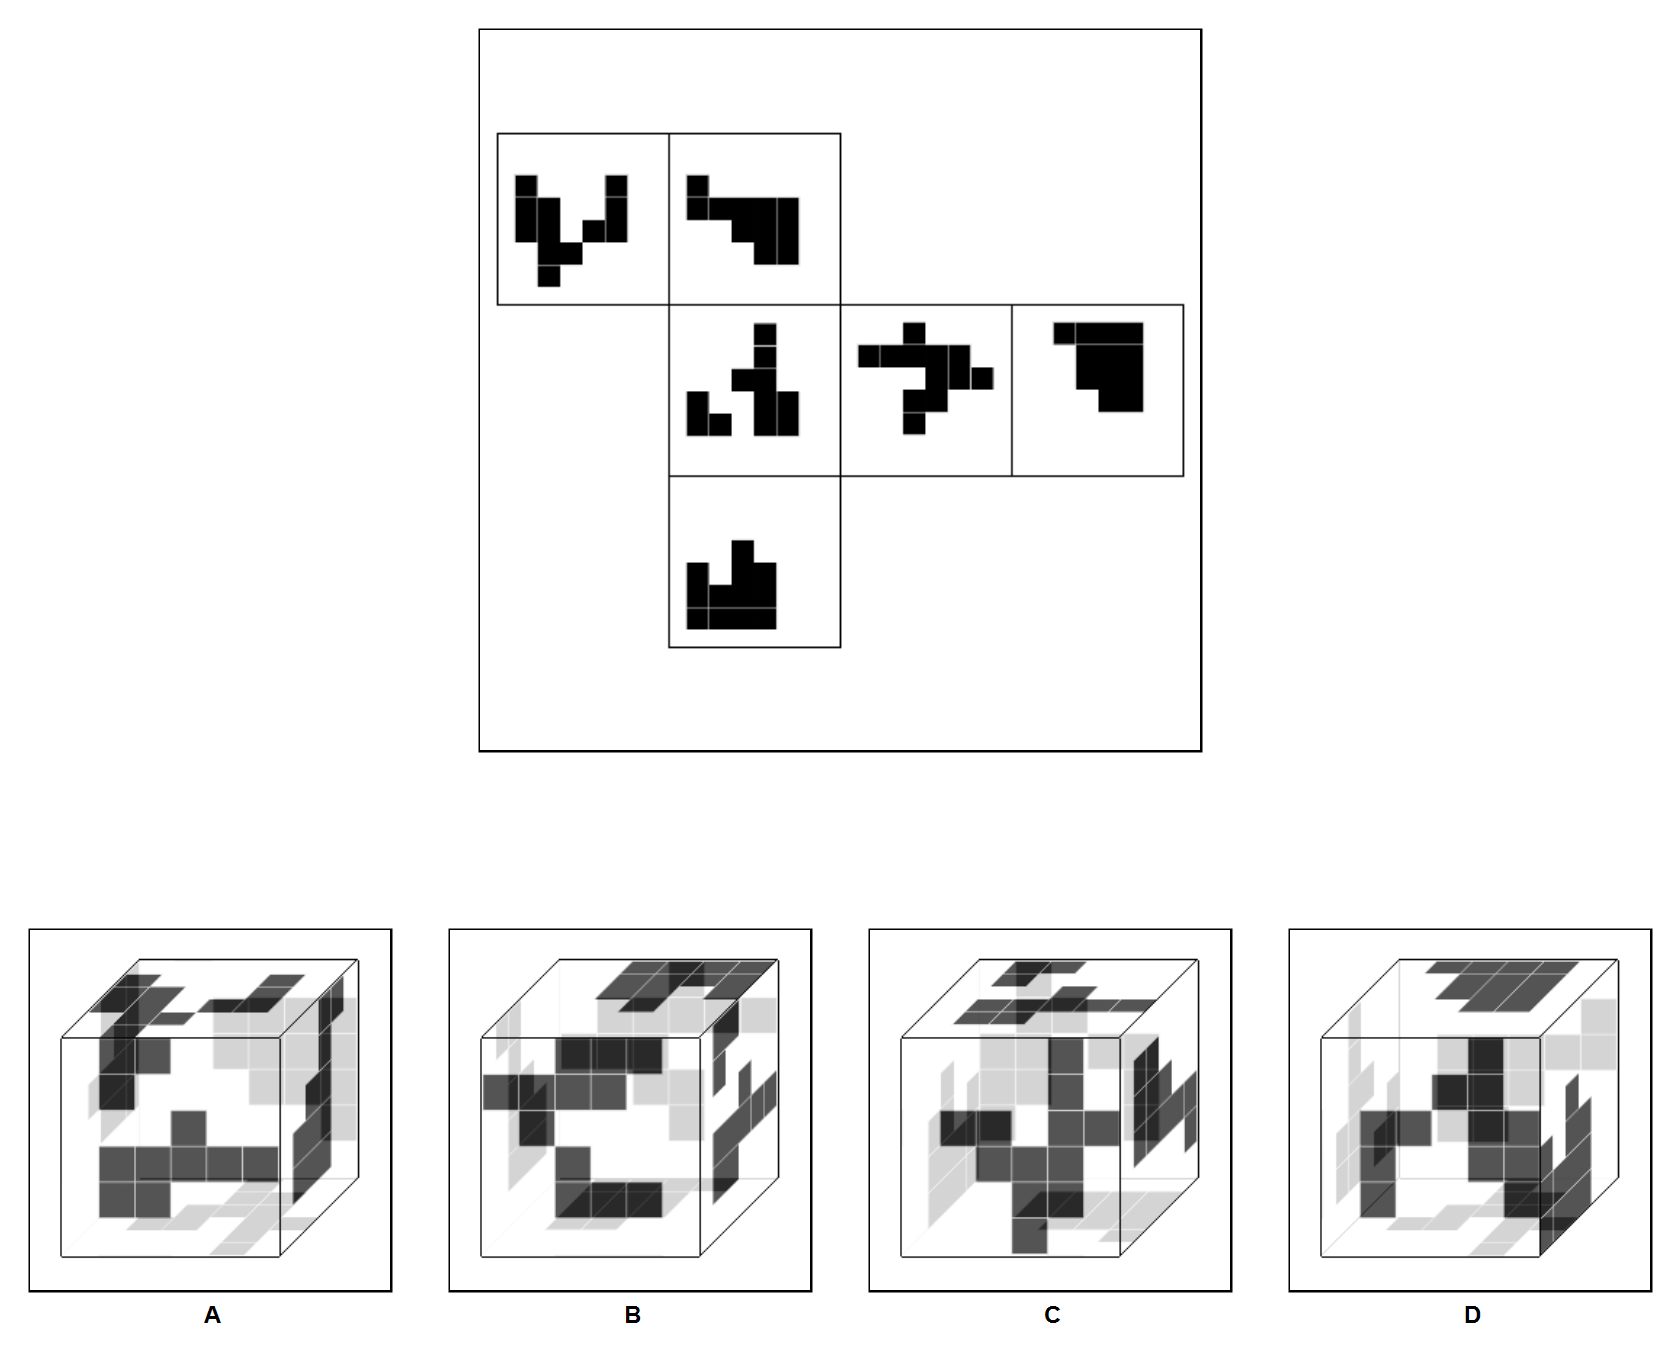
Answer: C